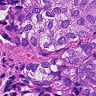
Metastatic tissue present: yes